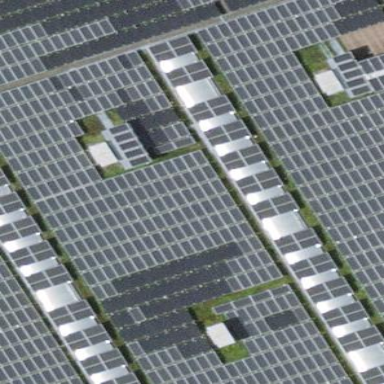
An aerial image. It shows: Solar power generator using photovoltaic panels.